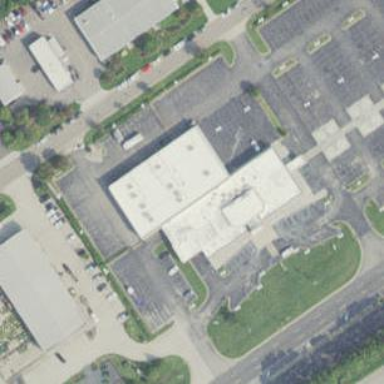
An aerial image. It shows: Building housing car shop.